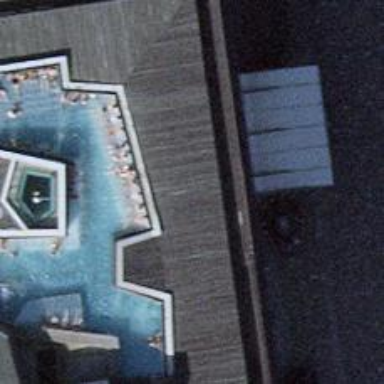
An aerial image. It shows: Hotel offering tourism services.